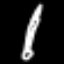
Label: pencil